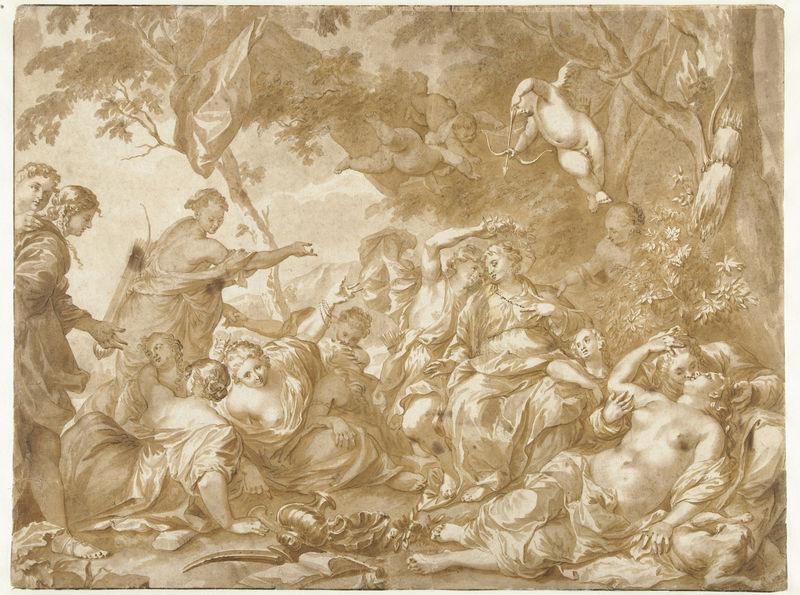
Titel: Amaryllis en Myrtillo
Künstler: Jan de Bisschop
Standort: Amsterdam
Institution: Rijksmuseum
Schlagwörter: baum, nackt, bäume, frauen, menschen, busen, kleider, zeichnung, gelage, engel, kanne, krug, kuss, liebe, bogen, sepia, wein, buch, stich, kupfer, lust, liebende, amor, putten, putti, pfeil, diana, paare, kinde, küsse, bachanalen